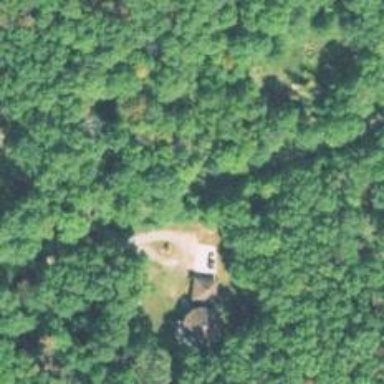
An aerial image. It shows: Residential driveway.